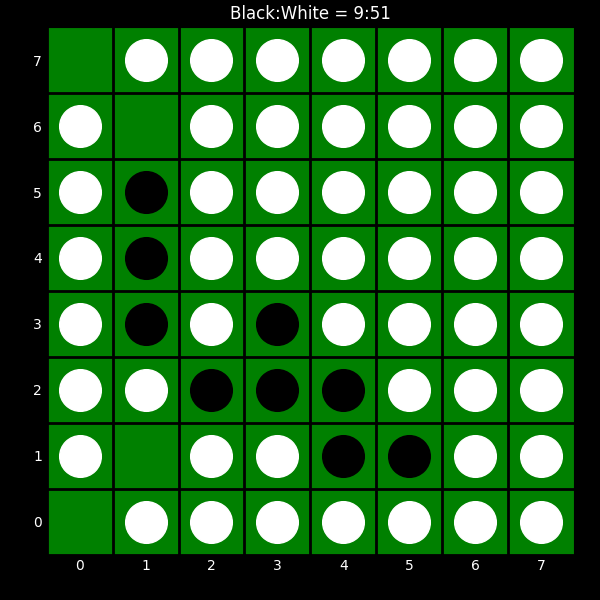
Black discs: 9
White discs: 51